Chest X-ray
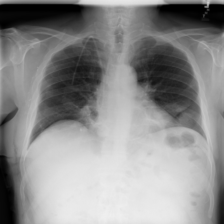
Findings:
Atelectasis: negative
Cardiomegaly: negative
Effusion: negative
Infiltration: negative
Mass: negative
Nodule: negative
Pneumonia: negative
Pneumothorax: negative
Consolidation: negative
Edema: negative
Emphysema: negative
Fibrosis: negative
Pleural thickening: negative
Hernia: negative